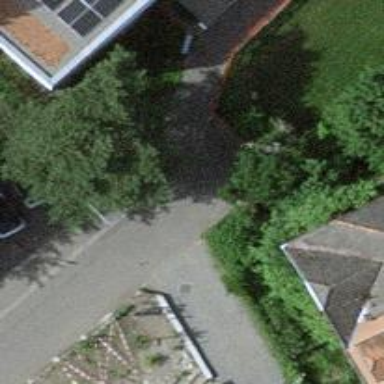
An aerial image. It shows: Asphalt road designated as living street.